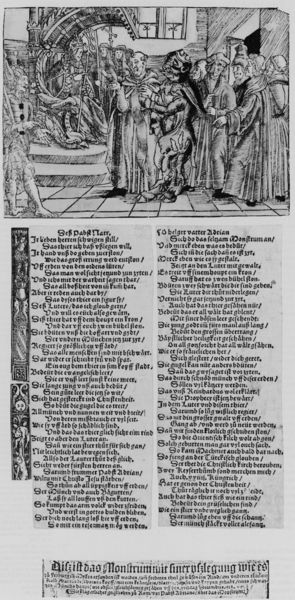
Titel: Disz ist das Monstrum mit siner vszlegung
Künstler: Conrad Schnitt
Standort: Zürich.
Institution: Wickiana
Schlagwörter: mann, weiß, menschen, stadt, fenster, grau, hüte, kleider, männer, raum, schwarz, szene, tür, zeichnung, gebäude, schloss, ornament, alt, bibel, rahmen, bild, innenraum, kirche, boden, interieur, kutte, mantel, gewänder, personen, blatt, renaissance, holzschnitt, schrift, papier, bogen, grafik, graphik, spalten, rand, saal, figuren, treppe, könig, thron, glatze, dekor, deutsch, stufen, halle, eingang, buch, druck, schraffur, radierung, stich, seite, fliesen, illustration, schwarzweiß, text, zeitung, holzdruck, trohn, tron, fürst, buchdruck, buchseite, teufel, mittelalter, gedicht, mönch, luther, baldachin, mönche, kutten, zeilen, kupferstich, strophen, testament, latein, schwrzweiß, artikel, psalter, sruck, unbunt, neues, monstrum, nachrichten, palten, 1580, 1560, 1550, priester mönch, #bild, illustration menschen, zeiteunf